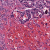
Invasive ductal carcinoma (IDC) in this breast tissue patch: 1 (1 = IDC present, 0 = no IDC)